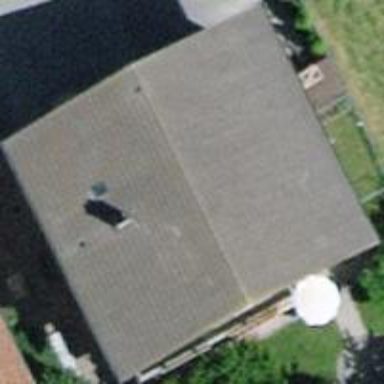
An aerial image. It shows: Building with gabled roof.